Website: home-depot
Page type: billing-address
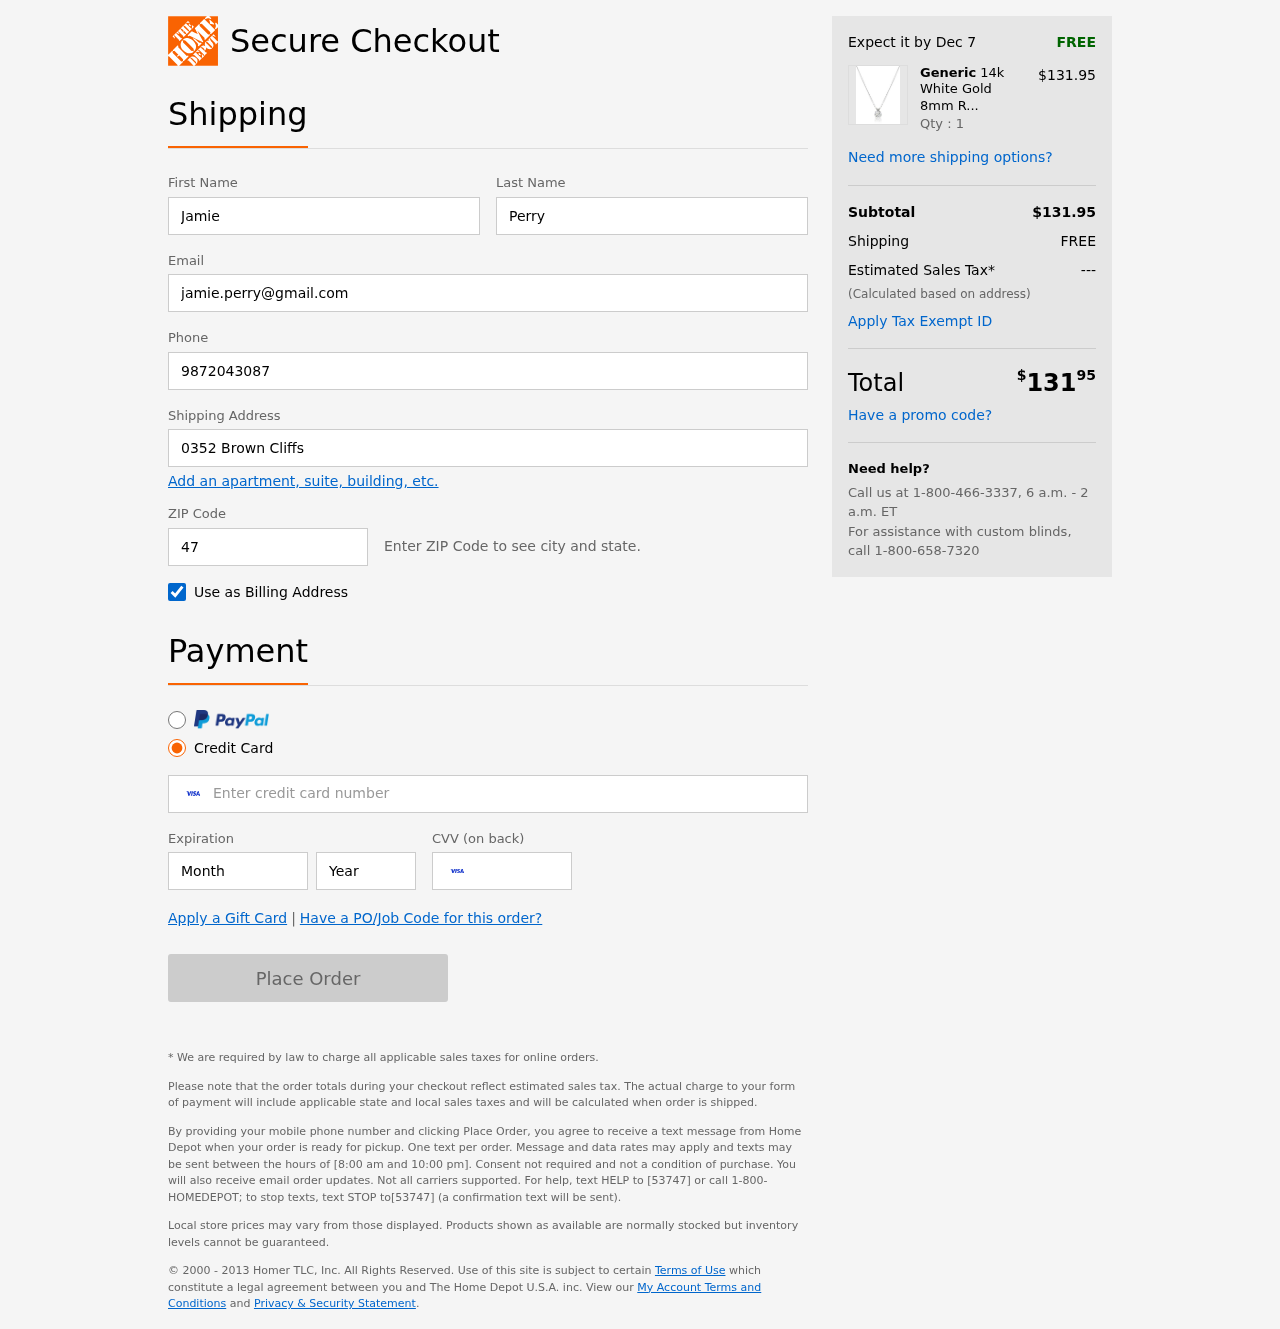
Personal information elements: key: PII_FIRSTNAME
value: Jamie
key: PII_LASTNAME
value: Perry
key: PII_EMAIL
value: jamie.perry@gmail.com
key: PII_PHONE
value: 9872043087
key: PII_STREET
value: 0352 Brown Cliffs
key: PII_POSTCODE
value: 47586
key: PII_CARD_NUMBER
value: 4897 0125 6252 3533
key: PII_CARD_EXPIRY_MONTH
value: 04
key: PII_CARD_CVV
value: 141
Product elements: key: PRODUCT1_BRAND
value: Generic
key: PRODUCT1_NAME
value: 14k White Gold 8mm Round Cubic Zirconia Solitaire Pendant Necklace (2 carat, Diamond Equivalent), 18
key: PRODUCT1_PRICE
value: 131.95
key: PRODUCT1_QUANTITY
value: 1
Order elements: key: ORDER_DELIVERY_DATE
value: Dec 7
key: ORDER_SUBTOTAL
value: $131.95
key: ORDER_SHIPPING_COST
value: FREE
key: ORDER_TAX
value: ---
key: ORDER_TOTAL2
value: $13195